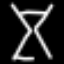
Label: hourglass